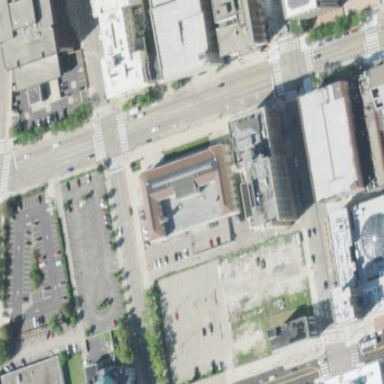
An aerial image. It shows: Courthouse building.